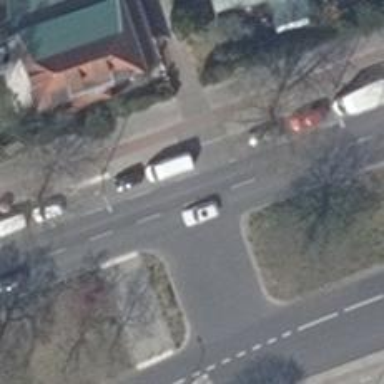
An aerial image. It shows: Secondary road with asphalt surface. It includes marked cycle track on the right side.